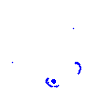
Particle: pion